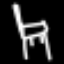
Label: chair